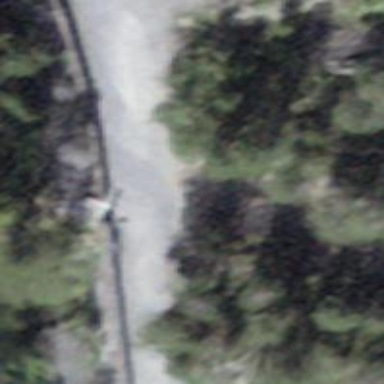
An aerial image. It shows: Stone block steps on the road.